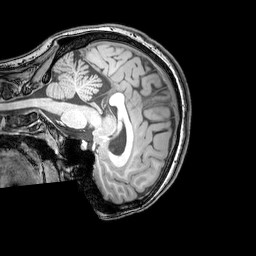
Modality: T1w
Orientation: sagittal
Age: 29
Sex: female
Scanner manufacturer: philips
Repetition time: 0.008211 s
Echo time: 0.00379 s